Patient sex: F
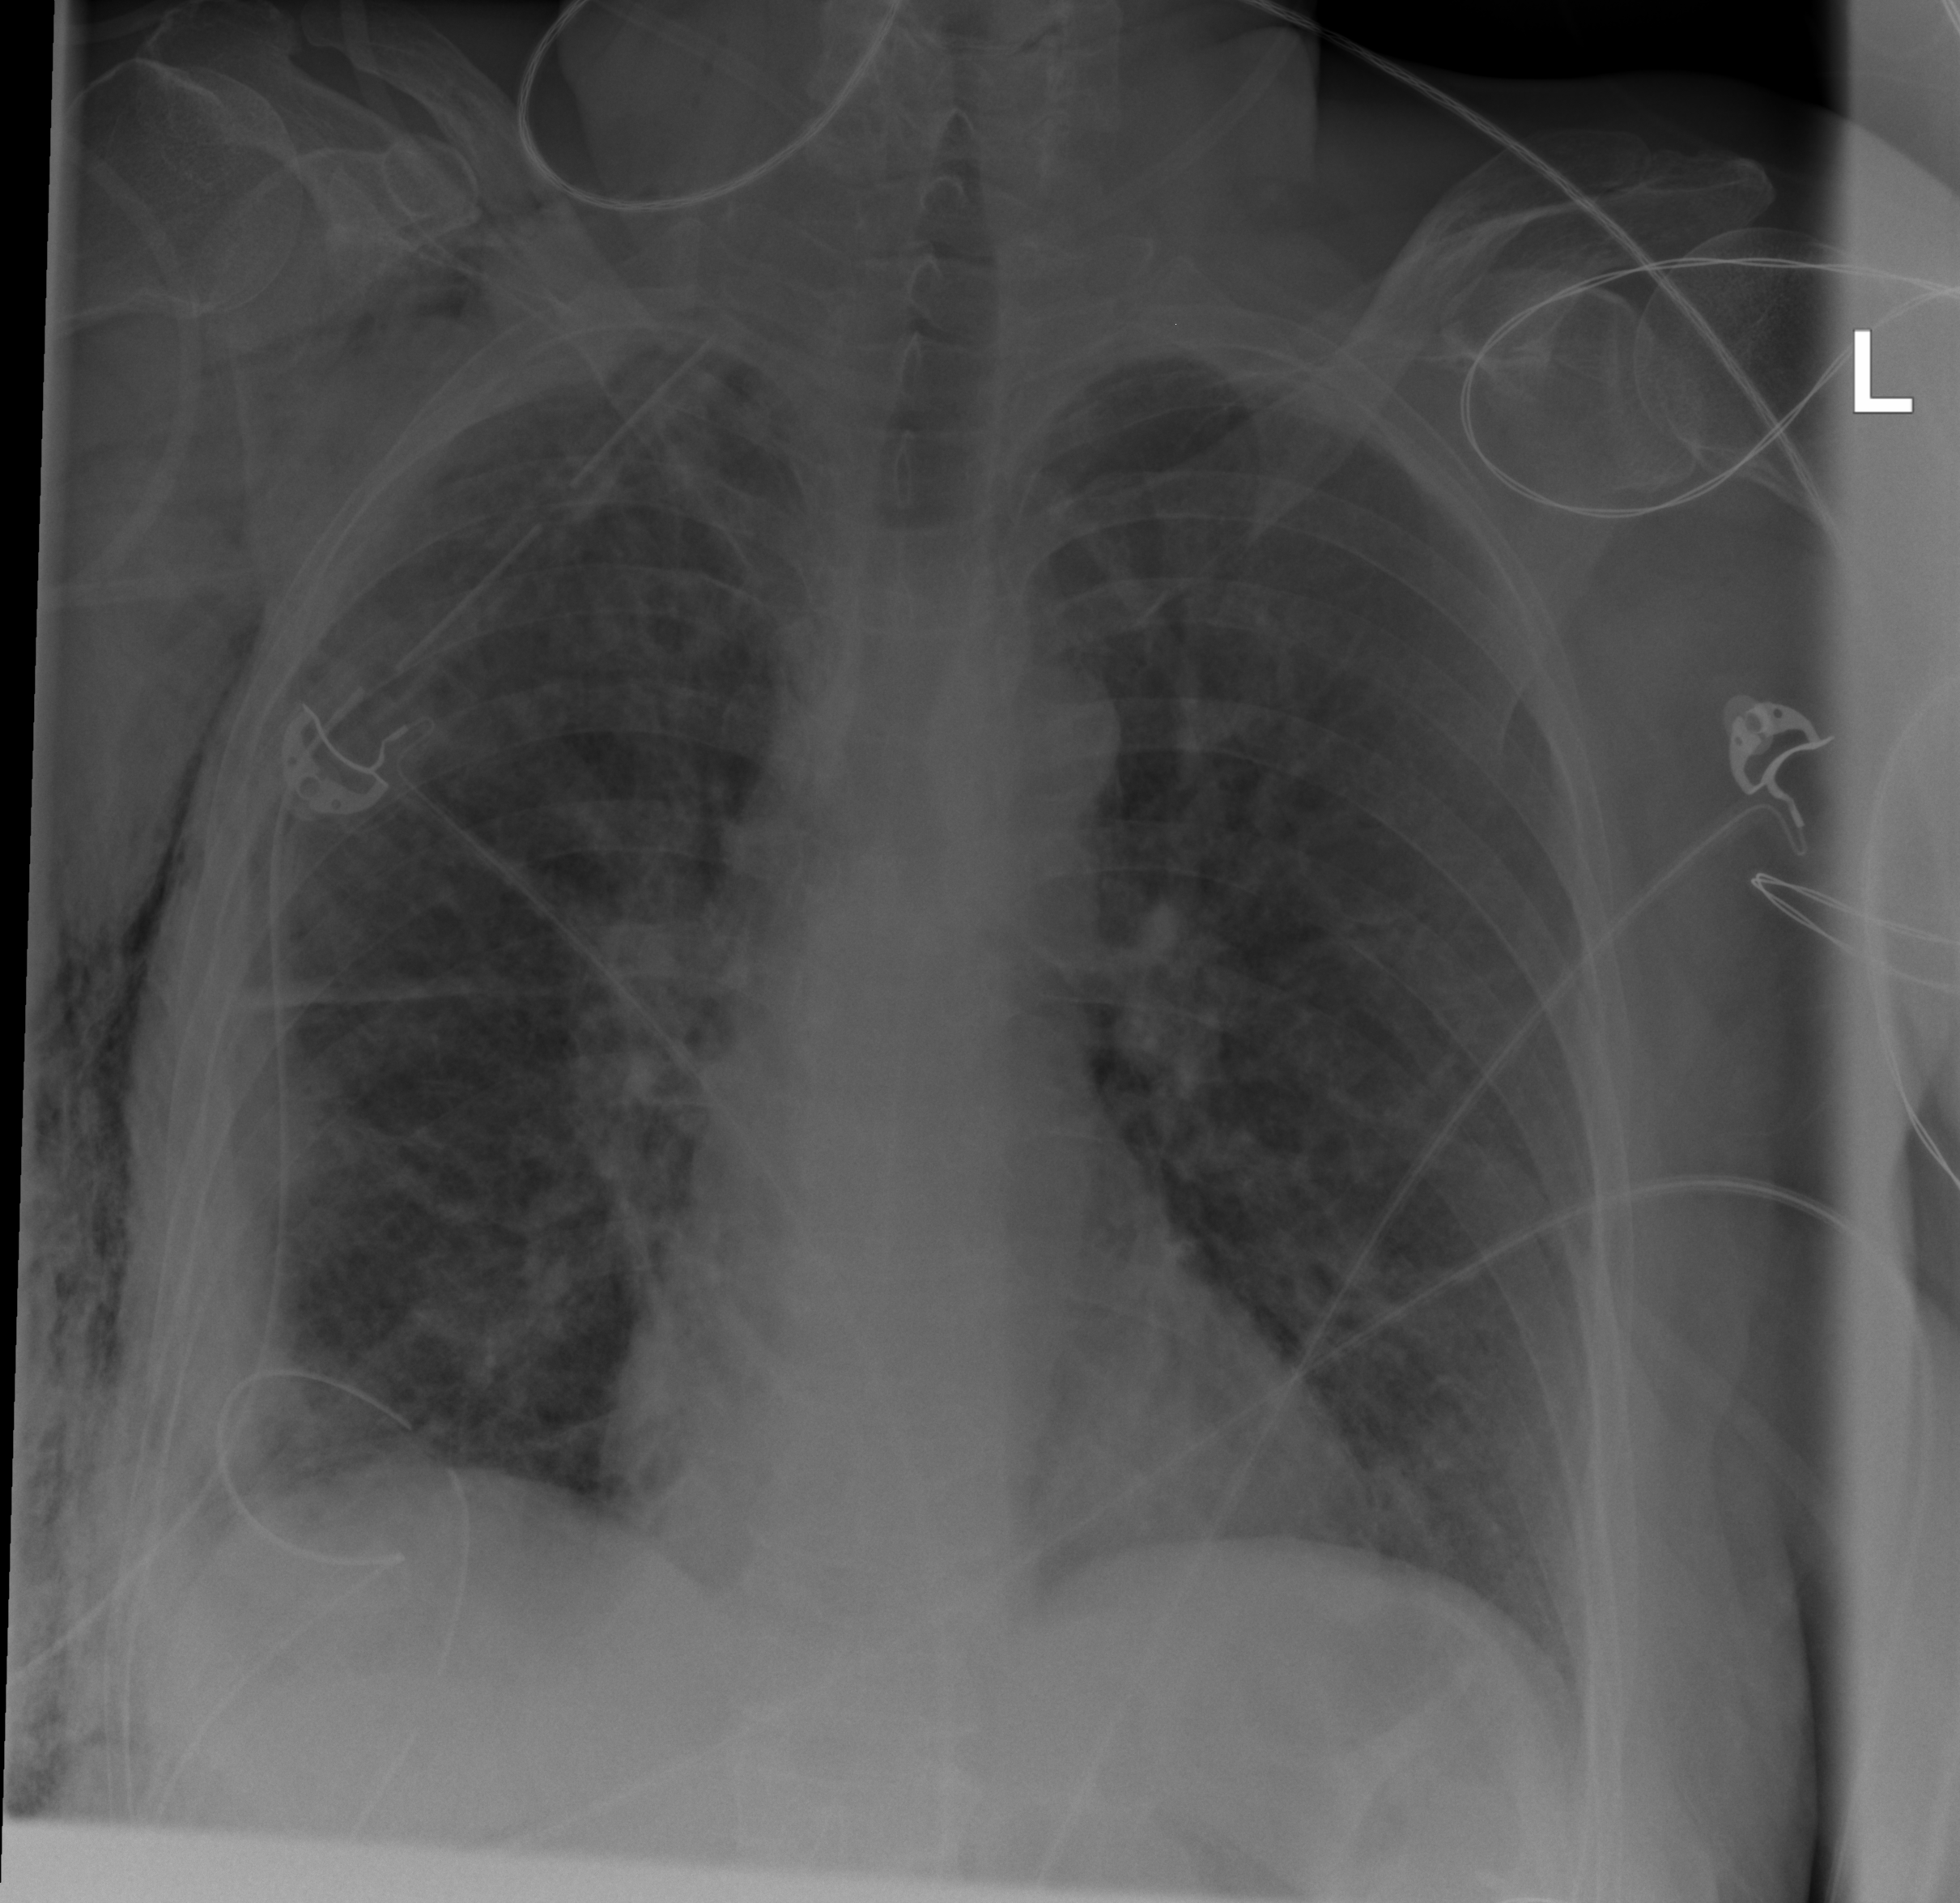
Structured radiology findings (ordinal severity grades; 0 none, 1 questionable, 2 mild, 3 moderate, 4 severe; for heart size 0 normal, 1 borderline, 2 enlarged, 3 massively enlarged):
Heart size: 0
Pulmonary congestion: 2
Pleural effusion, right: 2
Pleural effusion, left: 0
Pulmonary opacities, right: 2
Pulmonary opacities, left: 2
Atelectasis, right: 2
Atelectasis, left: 2